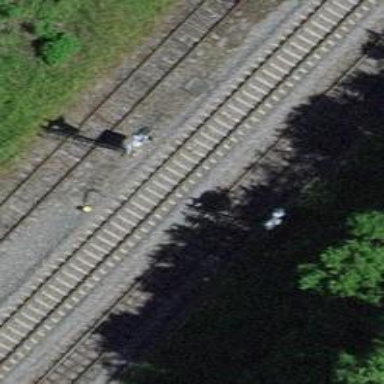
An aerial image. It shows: Single railway track with electrified contact line.